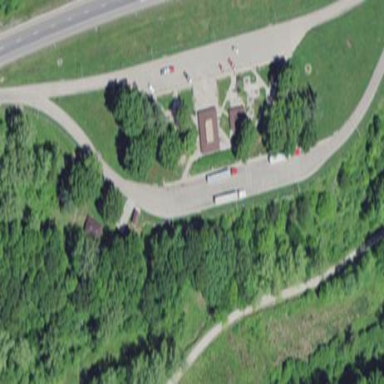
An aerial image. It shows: Rest area along the road.